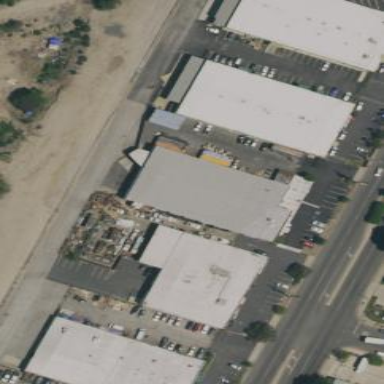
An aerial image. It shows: Industrial building.